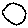
Label: circle